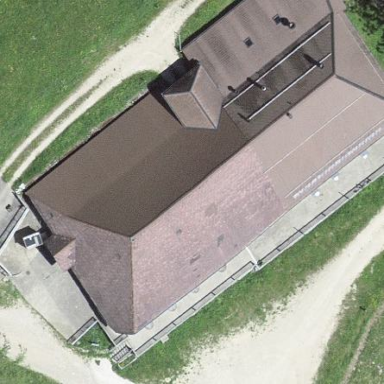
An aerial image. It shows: Building with hipped roof shape.